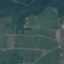
Land use / land cover: PermanentCrop